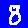
Digit: 8